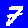
Digit: 7